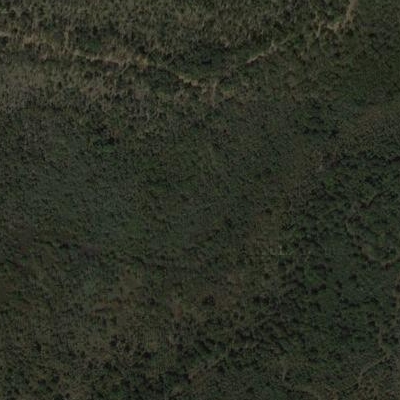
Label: Forest